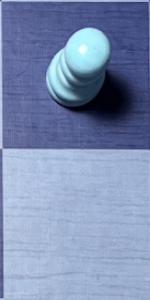
Label: Empty